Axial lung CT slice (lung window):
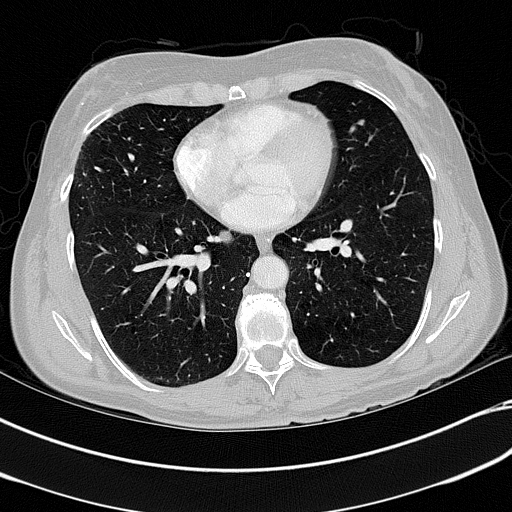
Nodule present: yes
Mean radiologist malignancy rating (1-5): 2.25